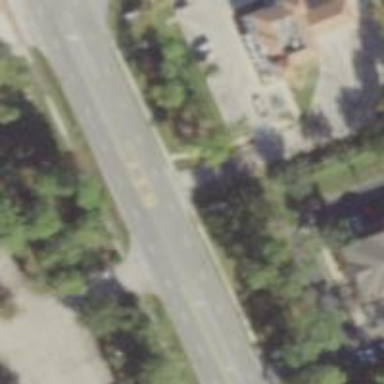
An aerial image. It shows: Road with stop sign.